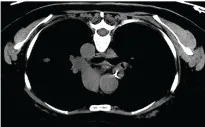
Tumor response to treatment. After. HDLRT on October 18th. (Permission by Radiation Research to extract from Figure 3 in Wu X et al. . 2021 Radiation Research Society).
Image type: radiology (ct)